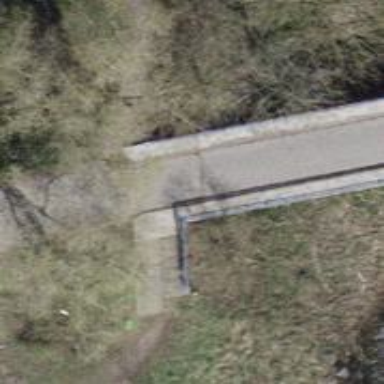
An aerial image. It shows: Pathway of pebblestone steps.